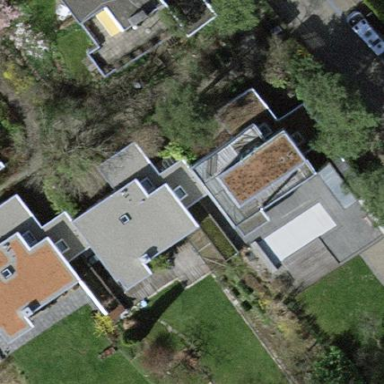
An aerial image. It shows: Close-up view of roof of building.